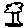
Label: tree